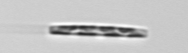
Label: pennate_Thalassionema